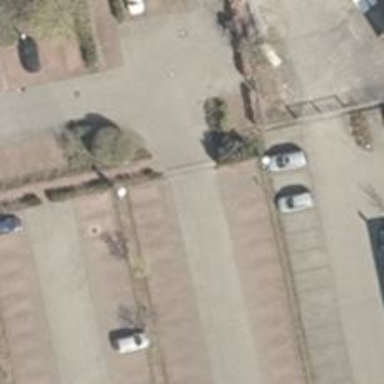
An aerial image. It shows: Parking aisle designated as service road.